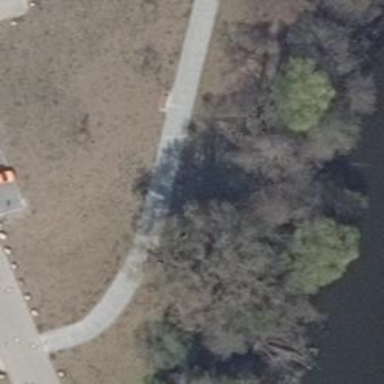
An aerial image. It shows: Path.